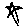
Label: star